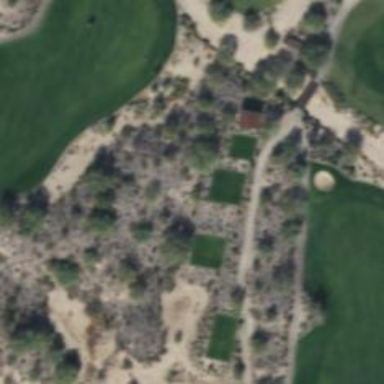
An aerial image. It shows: Path for both road and golf.